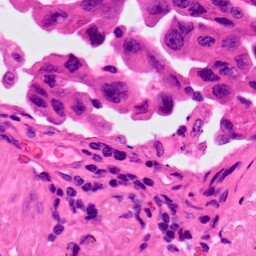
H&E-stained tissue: Lung